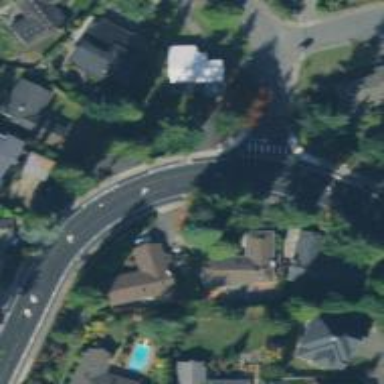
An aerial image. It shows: Asphalt footway with unmarked crossing.